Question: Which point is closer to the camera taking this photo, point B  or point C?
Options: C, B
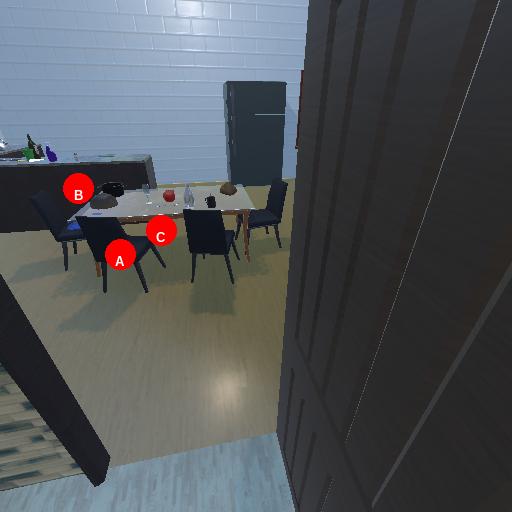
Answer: C